Question: Im trying to plot some basic data that is read in from a h5 file. For context it is the area of change features detected in an image using a variety of thresholds.
I can plot the data ok but the y axis was displaying the values using scientific notation. I was able to overcome this but now have an offset. I have tried a number of things but haven't been successful. Im not too familiar with matplotlib in terms of formatting axes and manipulating the details.
my code is as follows:
'''
infile = 'myH5file.h5'
f = h5py.File(file, 'r')
dset = f['/DATA/DATA']
sum = []
threshold = ['1','2','3']
Th1 = dest[...,0]
Th1 = numpy.sum(Th1)
sum.append(Th1)
Th2 = dest[...,0]
Th2 = numpy.sum(Th2)
sum.append(Th2)
Th3 = dest[...,0]
Th3 = numpy.sum(Th3)
sum.append(Th3)
x = threshold
y = numpy.array(sum)
ax = plt.gca()
plt.scatter(x, y)
plt.ticklabel_format(style='plain', axis='y')
ax = plt.gca()
ax.set_yticklabels(ax.get_yticks())
plt.show()
'''
This gives me the following output:

And as you can see, there is a negative offset to -50000000.
I would like to remove this so that the axis starts at 0.
Any help is greatly appreciated!!!
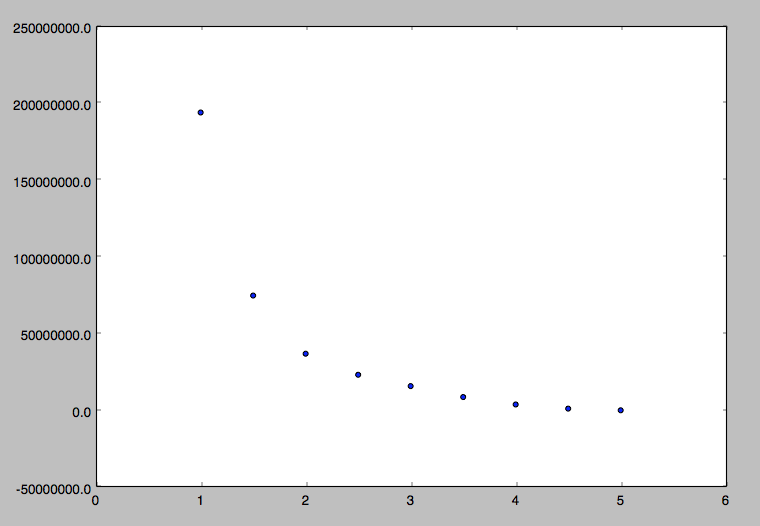
Answer: You should be able to use 'ylimits' to explicitely specify which range to display.